Question: I have padding-left set to zero and margin-left set to zero and yet my list items are still being indented, whereas I want them to align with the h2 element. My code and screenshot of problem:
My login.jsp:
'''
<!-- Welcome page options -->
<div class="homepageNavButtons">
<h2 id="loginLabel" class="homepageOptionsText">Welcome to the SGA web application. Choose
an option:</h2>
<ul class="homepageNavButtonsList">
<li><a class="loginOptions"
href="${pageContext.request.contextPath}/menu" tabindex="1">
Click here to login</a></li>
<li><a class="registerOptions"
href="${pageContext.request.contextPath}/register" tabindex="2">Click
here to register </a></li>
</ul>
</div>
'''
My css:
'''
.homepageNavButtons {
width: 70%;
background-color: gray;
position: relative;
top: 70px;
margin: auto;
}
.homepageNavButtonsList ul {
margin-left: 0;
padding-left: none;
list-style: none;
}
.homepageNavButtonsList li {
list-style-type: none;
display: inline-block;
margin-right: 20px;
margin-left: 0;
padding-left: none;
list-style: none;
padding: 0;
}
.loginOptions {
color: blue;
text-decoration: none;
font-family: sans-serif;
font-size: 16px;
}
.registerOptions {
color: blue;
text-decoration: none;
font-family: sans-serif;
font-size: 16px;
}
'''

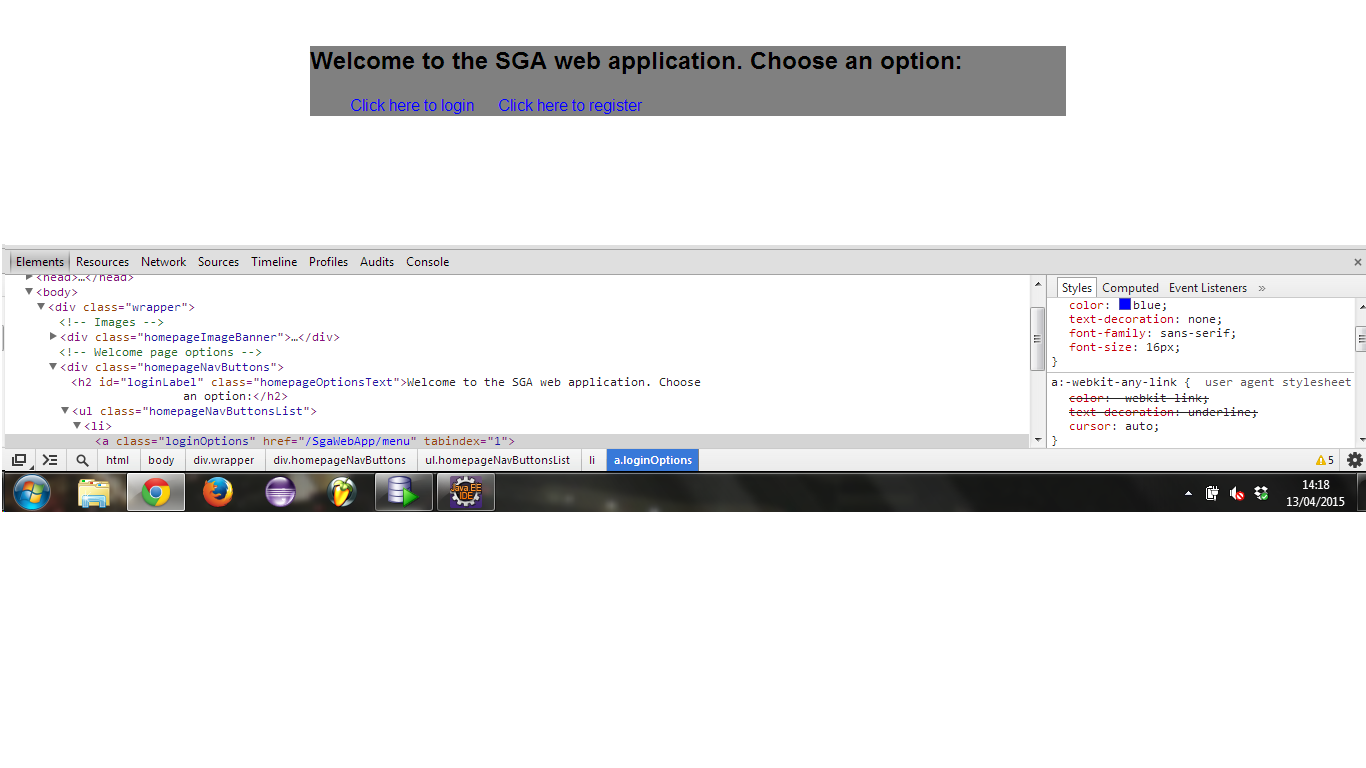
Answer: You are not selecting the 'ul' to remove all its styles. Try this:
'''
ul.homepageNavButtonsList {
margin-left: 0;
padding-left: 0;
list-style: none;
}
'''
You had '.homepageNavButtonsList ul' with 'padding-left: none' and of course you didn't have any 'ul' inside the '.homepageNavButtonsList'